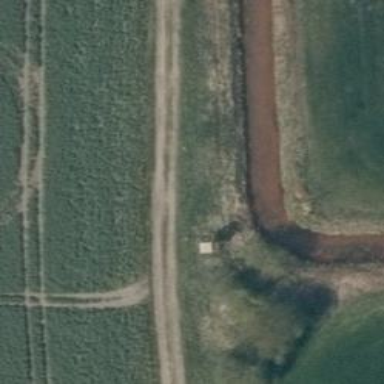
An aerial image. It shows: Hunting stand.